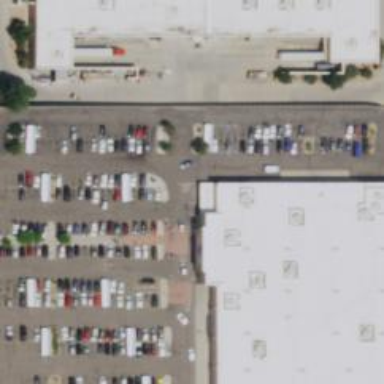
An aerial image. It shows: Parking space.